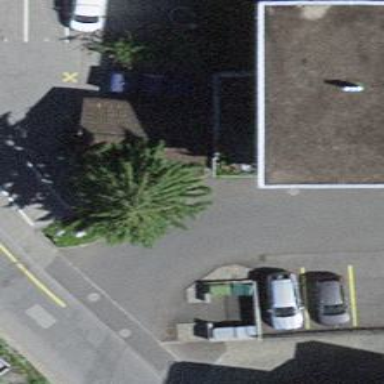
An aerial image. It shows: Recycling container for recycling.